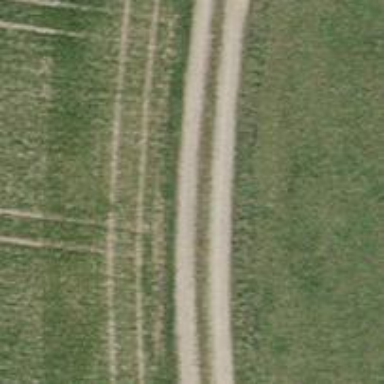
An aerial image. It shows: Grass track with grade3 surface.